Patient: sex F, age 31
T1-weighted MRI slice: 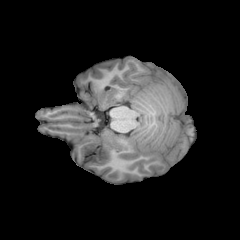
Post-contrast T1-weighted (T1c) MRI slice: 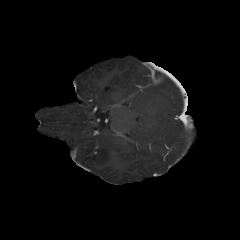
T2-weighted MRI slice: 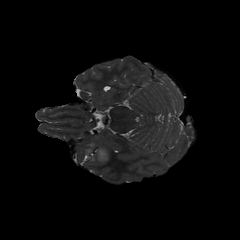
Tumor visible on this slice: yes
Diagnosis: Astrocytoma, IDH-mutant
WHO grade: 2